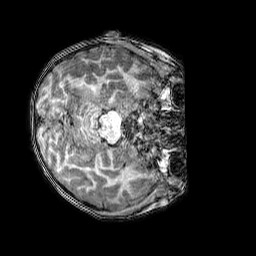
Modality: T1w
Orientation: axial
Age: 6
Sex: female
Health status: healthy